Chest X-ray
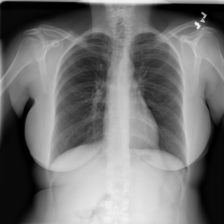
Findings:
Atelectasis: negative
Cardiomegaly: negative
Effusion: negative
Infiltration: negative
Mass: negative
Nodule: negative
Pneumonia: negative
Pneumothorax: negative
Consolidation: negative
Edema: negative
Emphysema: negative
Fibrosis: negative
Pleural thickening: negative
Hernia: negative